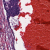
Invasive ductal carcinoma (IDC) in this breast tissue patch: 0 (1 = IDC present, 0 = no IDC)